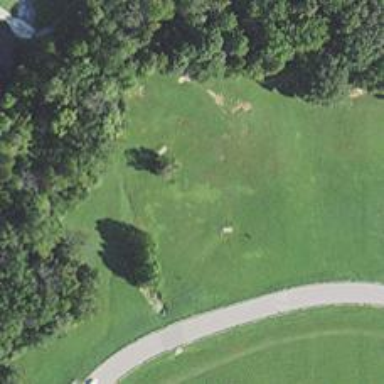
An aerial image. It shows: Disc golf course on leisure land.